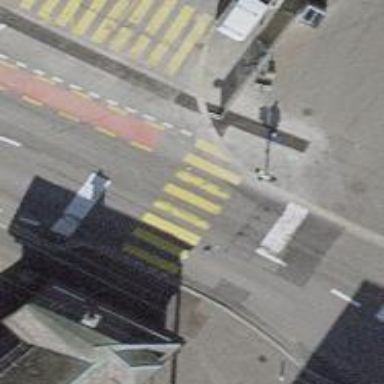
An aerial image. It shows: Crossing with traffic signals.